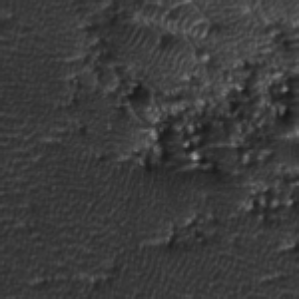
Label: frost